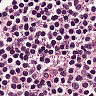
Metastatic tissue present: no